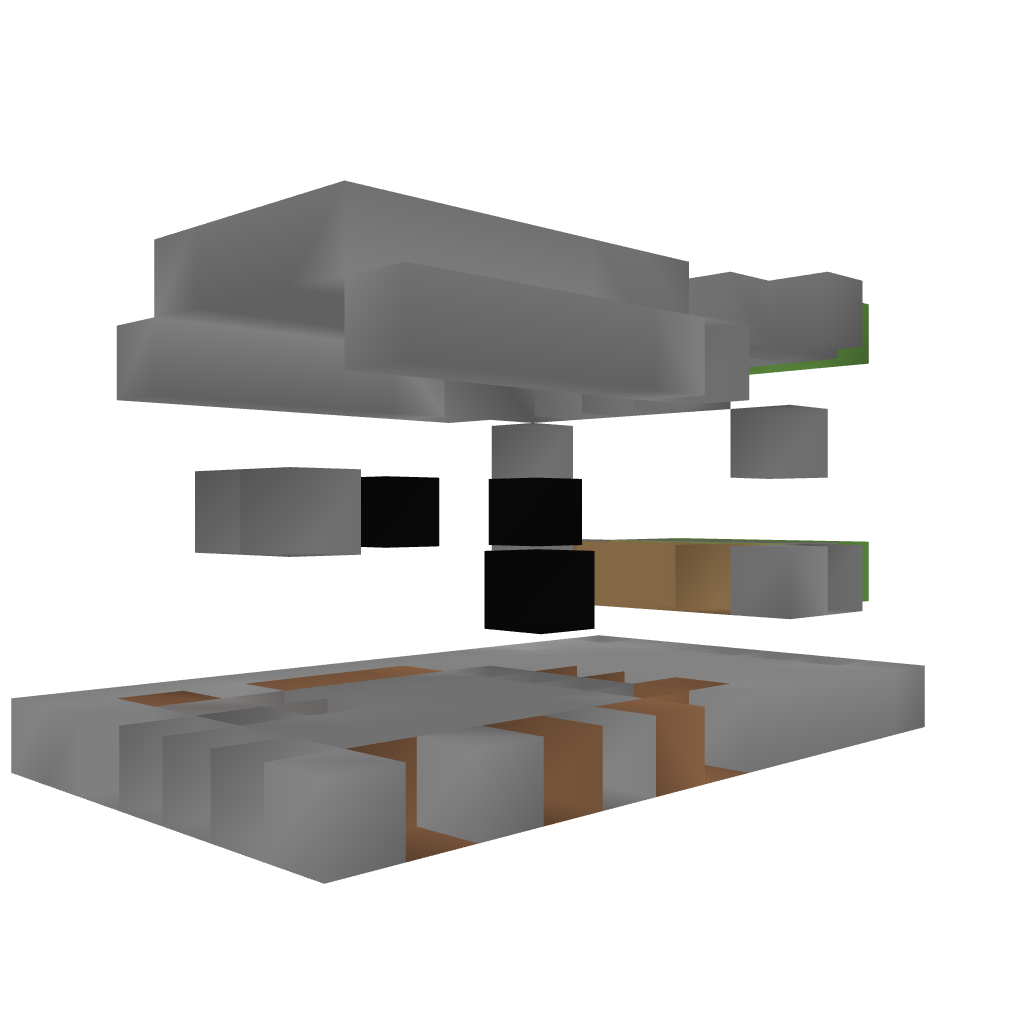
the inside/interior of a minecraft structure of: Redstone Mine Bomb(BreakDiamonds)